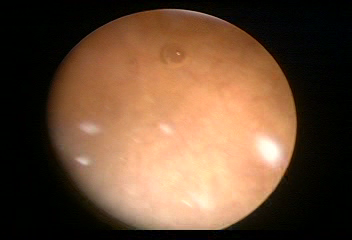
Modality: WLC
Class: Foreign bodies
Subclass: AirBubble
Bladder cancer association: No
Annotated structures: Air bubble